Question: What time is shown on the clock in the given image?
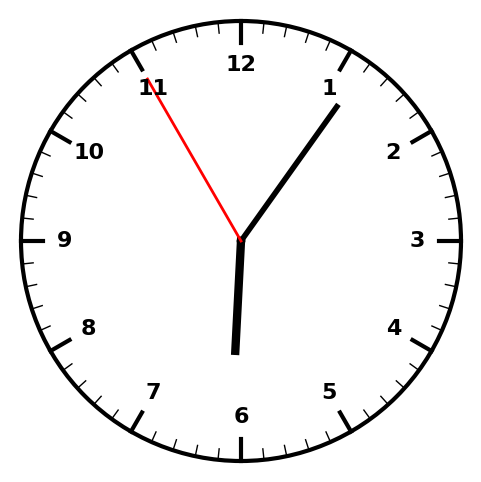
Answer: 06:05:55